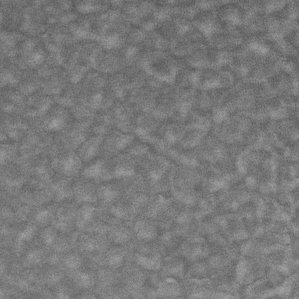
Label: frost